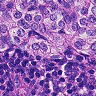
Metastatic tissue present: yes